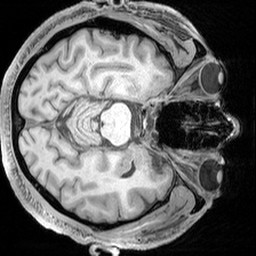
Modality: T1w
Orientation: axial
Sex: male
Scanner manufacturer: siemens
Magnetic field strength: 3 T
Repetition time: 2.3 s
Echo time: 0.00226 s